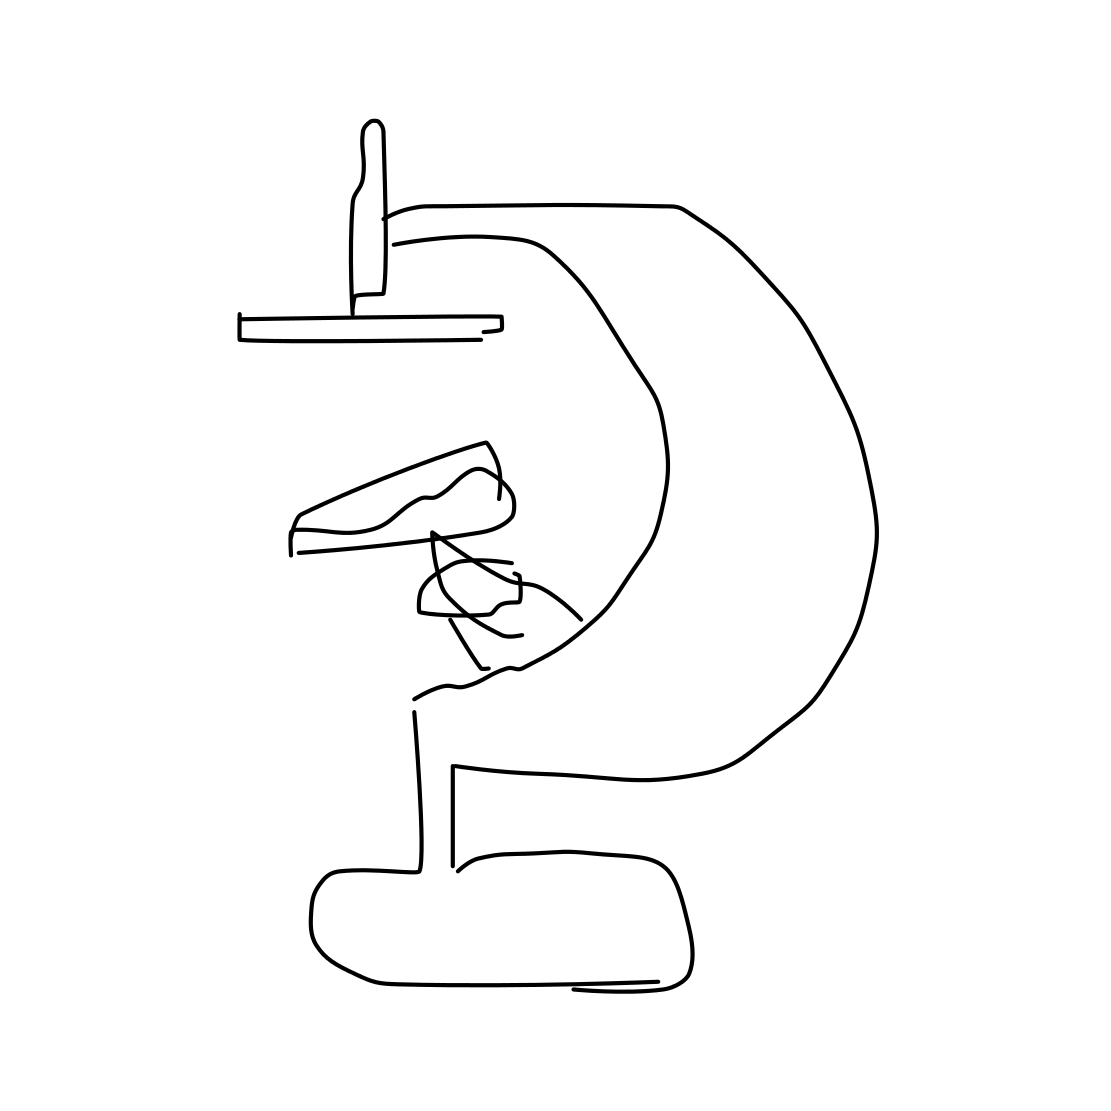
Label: microscope